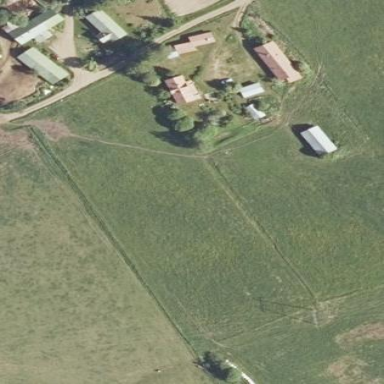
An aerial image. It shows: Farmyard area.